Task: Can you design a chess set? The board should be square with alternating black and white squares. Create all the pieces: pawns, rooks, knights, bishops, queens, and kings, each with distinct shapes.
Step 248:
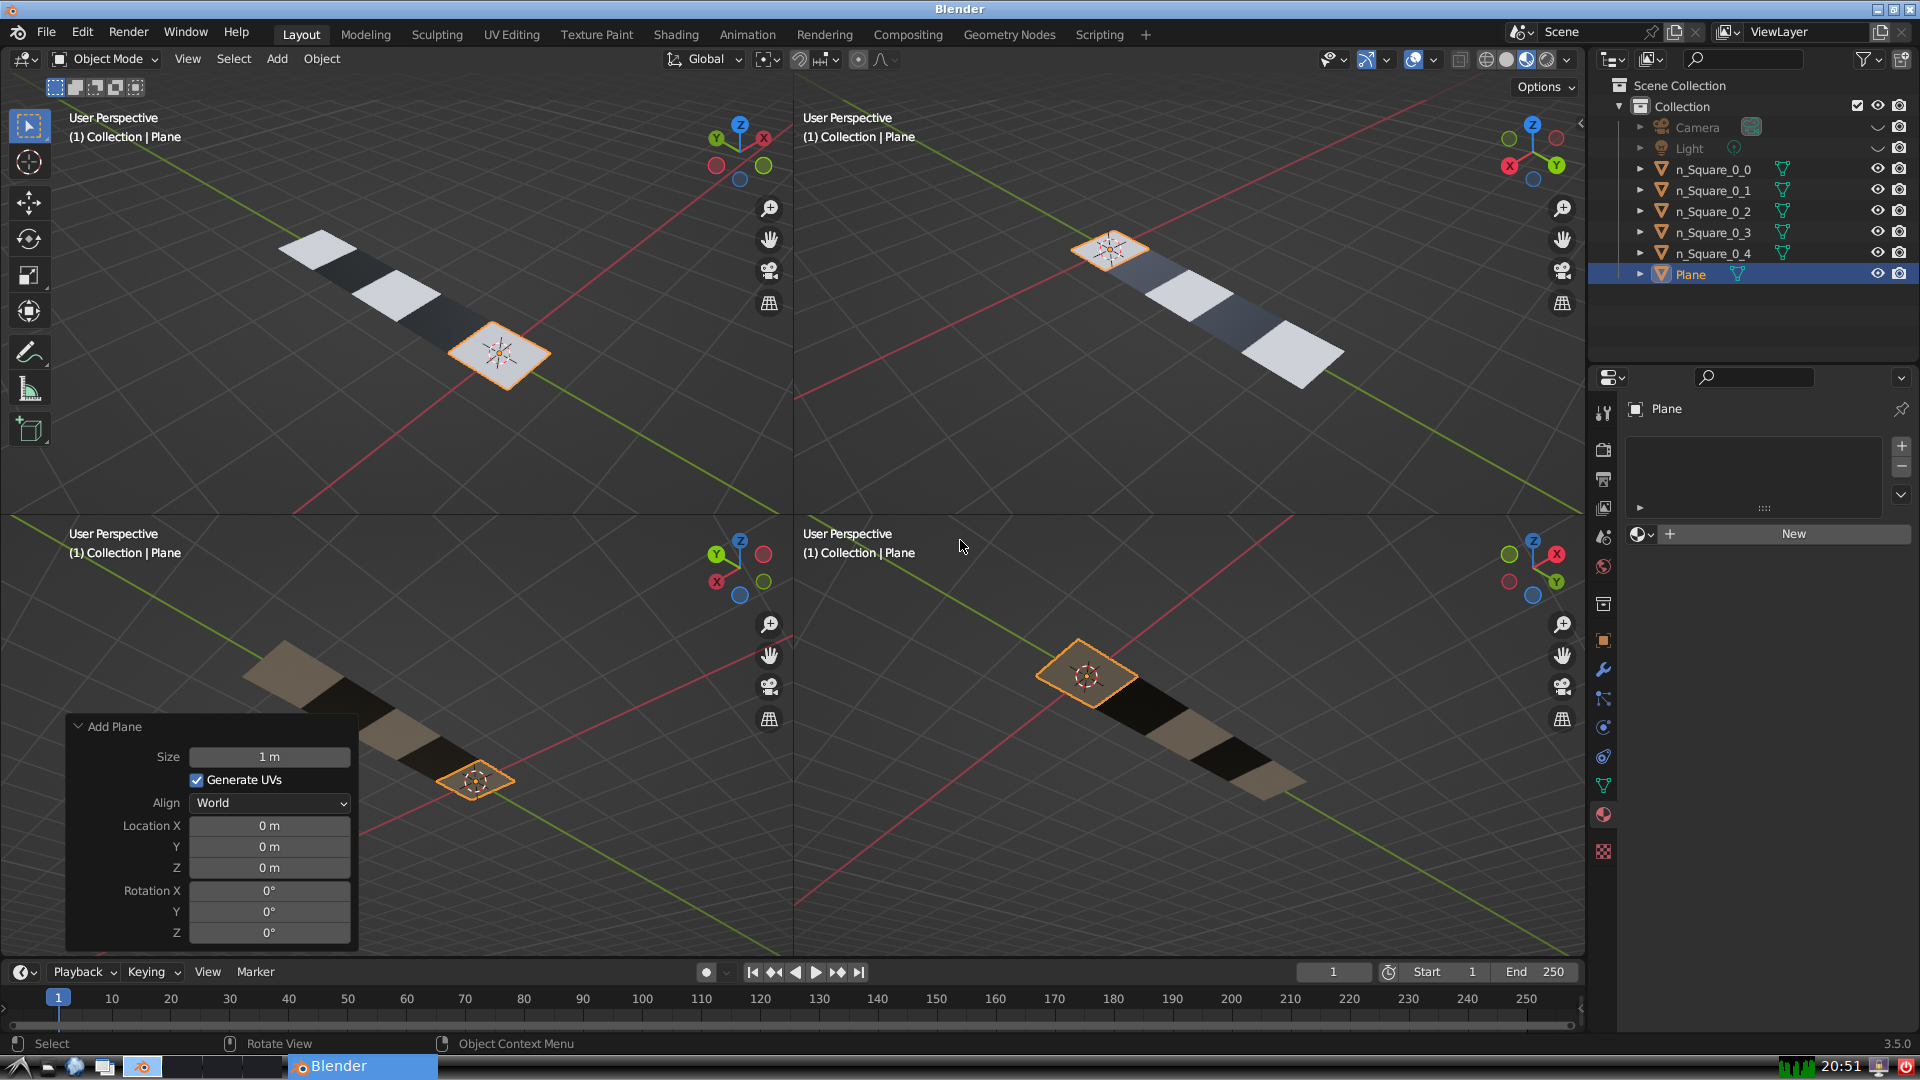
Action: {"key_press": ['Ctrl, Home']}